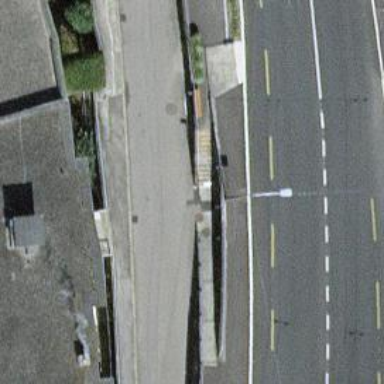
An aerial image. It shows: Concrete steps.